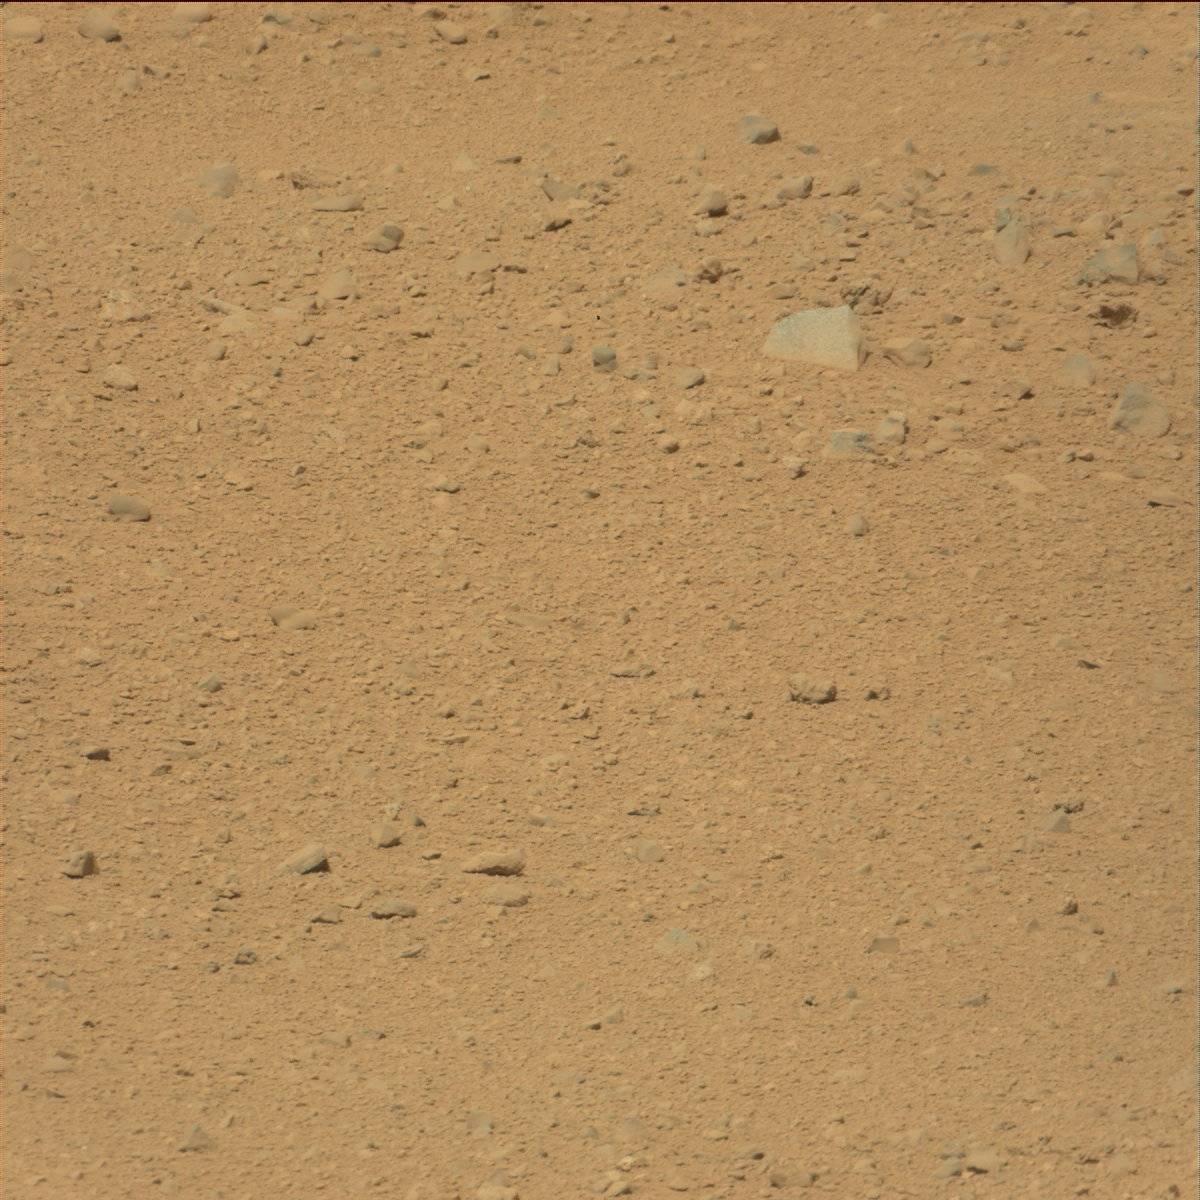
Terrain classes present: Bedrock, Rock, Sand / Soil